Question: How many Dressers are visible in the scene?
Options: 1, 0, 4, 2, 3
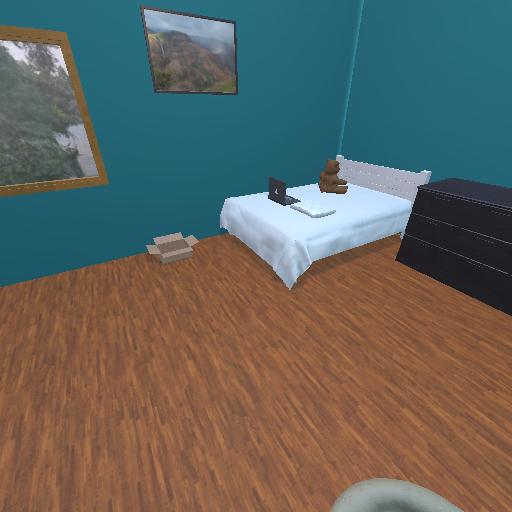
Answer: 1